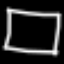
Label: square